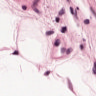
Metastatic tissue present: no